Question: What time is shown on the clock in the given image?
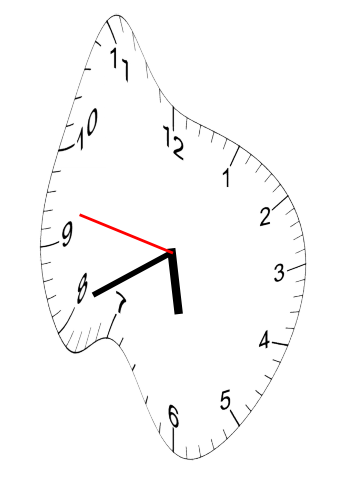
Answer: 05:40:47